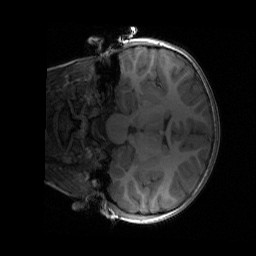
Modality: T1w
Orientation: coronal
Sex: female
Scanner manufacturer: siemens
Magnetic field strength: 3 T
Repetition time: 1.9 s
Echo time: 0.00243 s